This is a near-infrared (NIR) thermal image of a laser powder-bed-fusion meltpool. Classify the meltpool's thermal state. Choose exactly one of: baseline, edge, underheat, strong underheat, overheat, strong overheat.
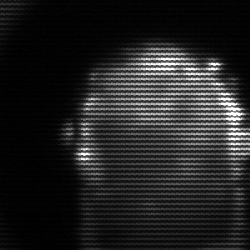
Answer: baseline